Interaction volume radius: 10 \u00c5
Interaction volume height: 30 \u00c5
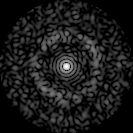
Disorder parameter: 0.8342